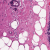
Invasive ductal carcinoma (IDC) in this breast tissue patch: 0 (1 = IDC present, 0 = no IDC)